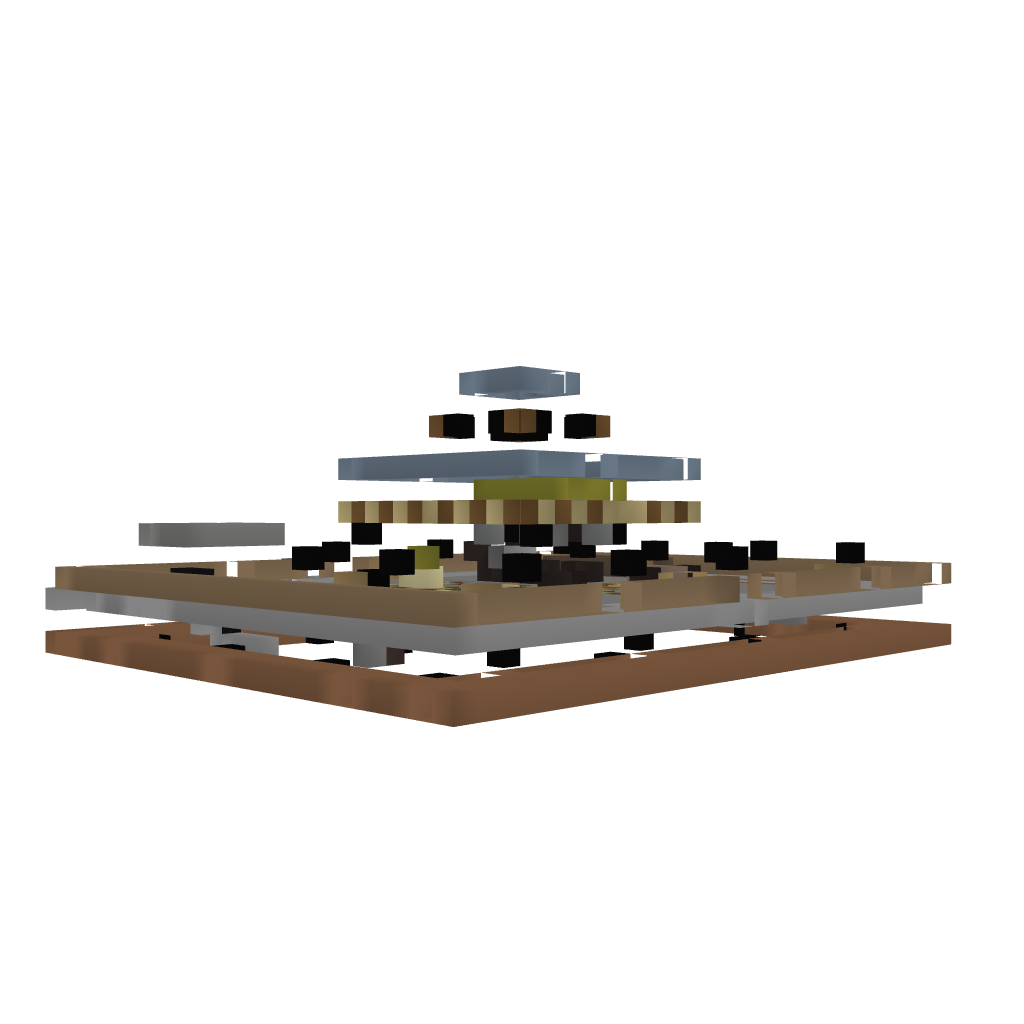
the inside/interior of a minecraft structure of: Fazendinha - Small Farm